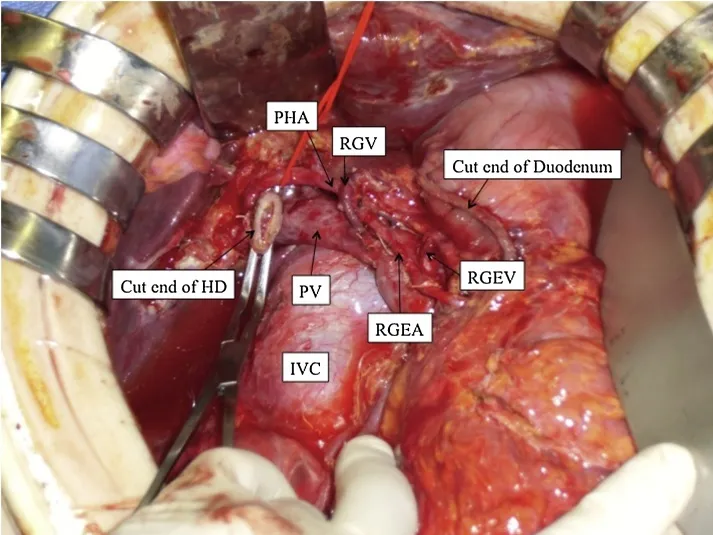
The operative view after pylorus-preserving pancreatoduodenectomy; it shows the preservation of vessels providing blood circulation to the gastric tube. . HD; hepatic duct, PV; portal vein, IVC; inferior vena cava.
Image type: medical_photograph (other_medical_photograph)